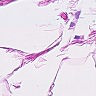
Metastatic tissue present: no